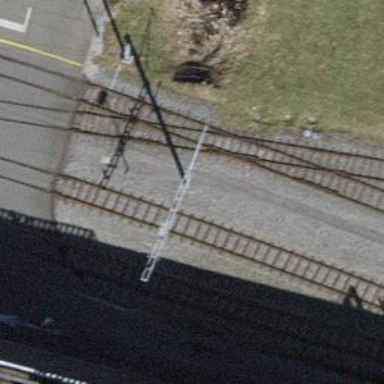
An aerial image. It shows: Railway crossing.